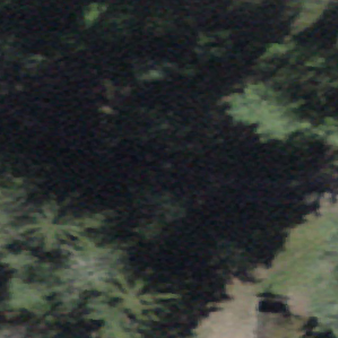
Label: other